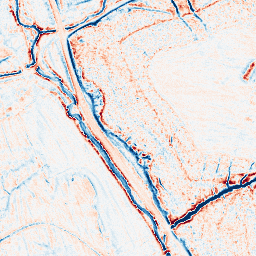
Category: edge_preserving
Decomposition family: anisotropic_diffusion
Decomposition parameters: iterations: 10
kappa: 100
gamma: 0.2
Upsampling method: quintic
Upsampling parameters: scale: 8
Upsampling scale: 8